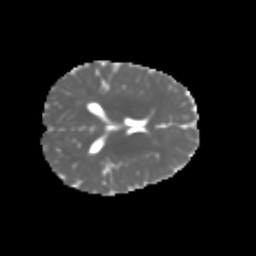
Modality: MD
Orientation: axial
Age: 7
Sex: male
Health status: healthy